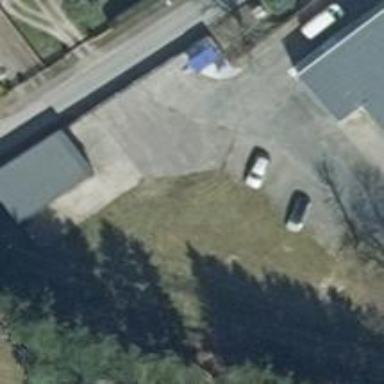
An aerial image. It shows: Parking area with surface.